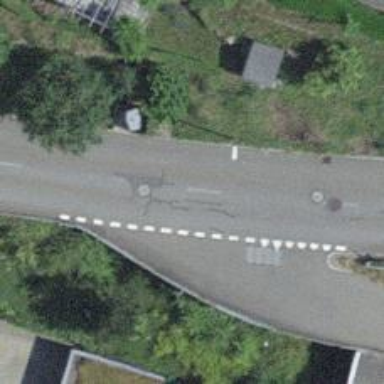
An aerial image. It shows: Bus stop equipped with public transport stop position.